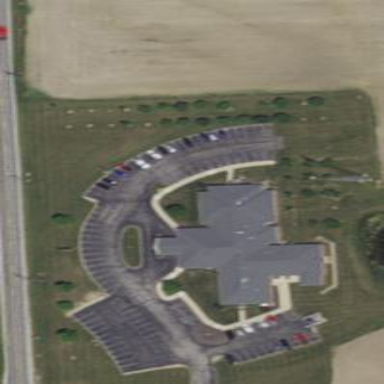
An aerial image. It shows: Clinic building.